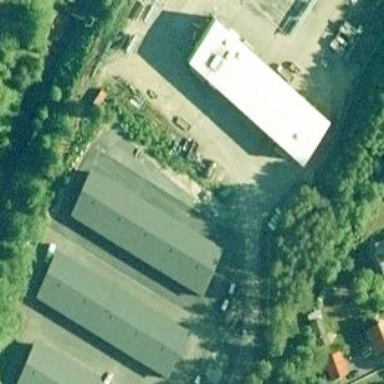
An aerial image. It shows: Warehouse.